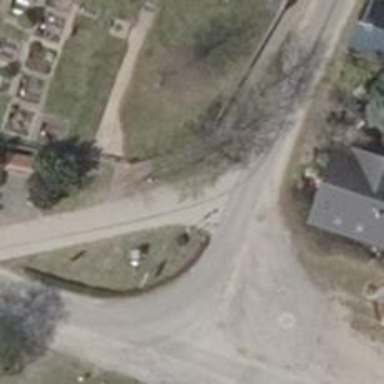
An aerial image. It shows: Alley classified as service road.